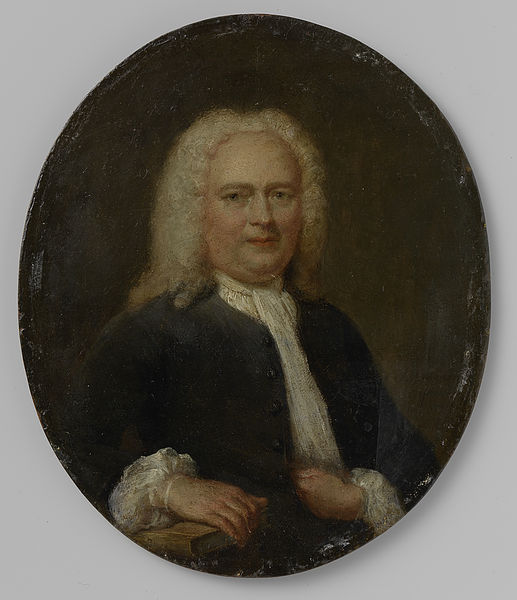
Titel: Portret van een man, misschien een lid van de familie Klinkhamer
Künstler: Jan Maurits Quinkhard
Standort: Amsterdam
Institution: Rijksmuseum
Schlagwörter: bouton, homme, portrait, main, boutons, mur, col, livre, mains, ovale, perruque, menton, ruche, ruches